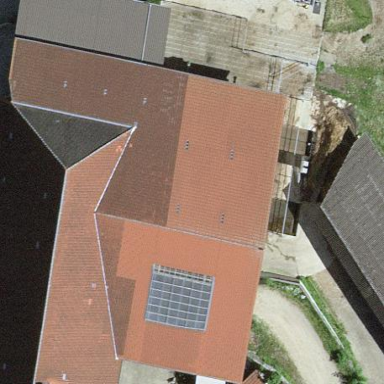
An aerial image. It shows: Farm building.